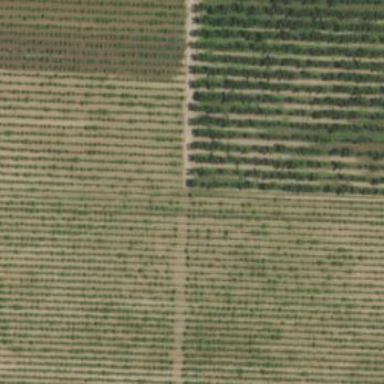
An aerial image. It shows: Vineyard with grape crops.